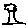
Label: tree